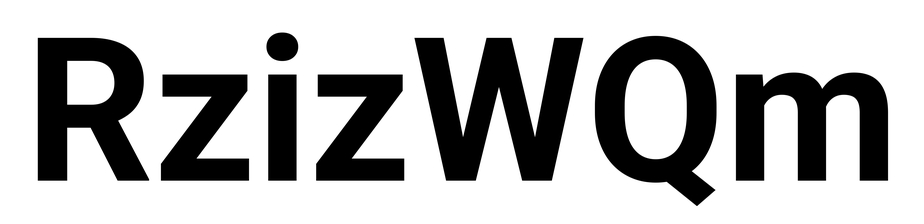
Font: Roboto_Bold